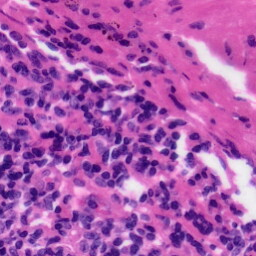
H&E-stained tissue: Tonsil